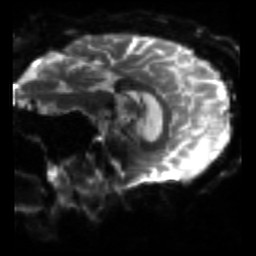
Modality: sbref
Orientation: sagittal
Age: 58
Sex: male
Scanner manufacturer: siemens
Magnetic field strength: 3 T
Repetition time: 4.71 s
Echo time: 0.0906 s